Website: walmart
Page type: cart
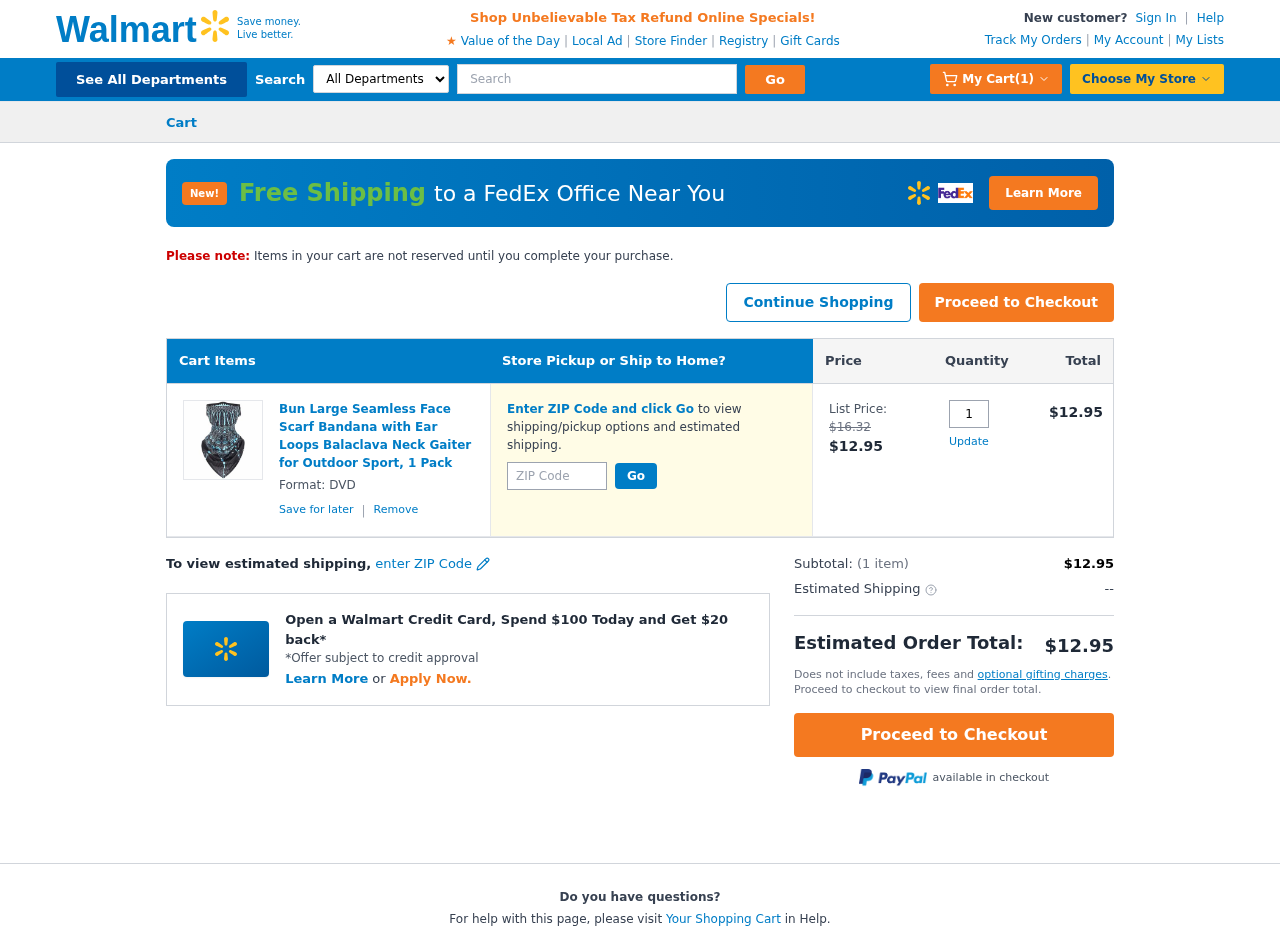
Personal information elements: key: PII_POSTCODE
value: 55588
Product elements: key: PRODUCT1_NAME
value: Bun Large Seamless Face Scarf Bandana with Ear Loops Balaclava Neck Gaiter for Outdoor Sport, 1 Pack
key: PRODUCT1_PRICE
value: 12.95
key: PRODUCT1_QUANTITY
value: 1
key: PRODUCT1_ORIGINAL_PRICE
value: $16.32
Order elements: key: ORDER_NUM_ITEMS
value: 1
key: ORDER_SUBTOTAL
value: $12.95
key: ORDER_TOTAL
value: $12.95
Search elements: key: HEADER_SEARCH
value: Search